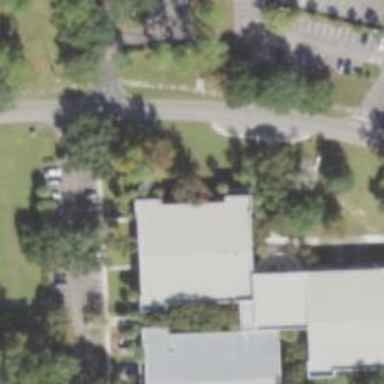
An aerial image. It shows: University building.